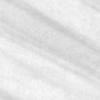
Label: change